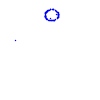
Particle: kaon